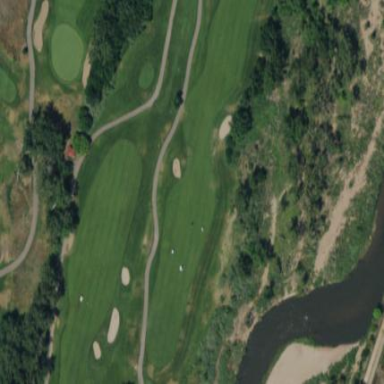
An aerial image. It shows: Well-maintained grassy area known as fairway on golf course.